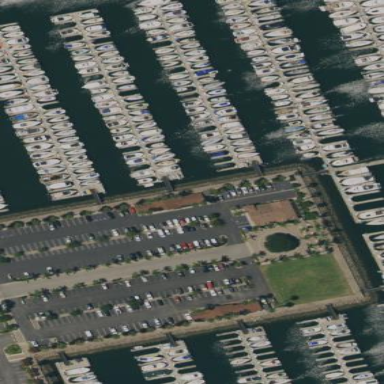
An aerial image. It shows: Marina on leisure land.